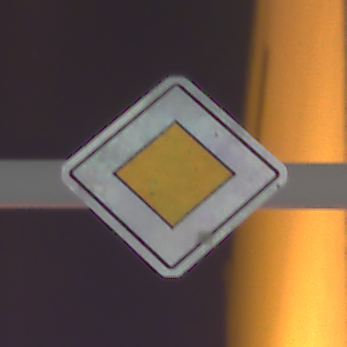
Verkehrszeichen: Vorfahrtsstrasse
Umgebung: Outdoor, Urban
Tageszeit: Night
Wetter: Clear
Licht: Artificial
Jahreszeit: NotSpecified
Kontrast: HighContrast